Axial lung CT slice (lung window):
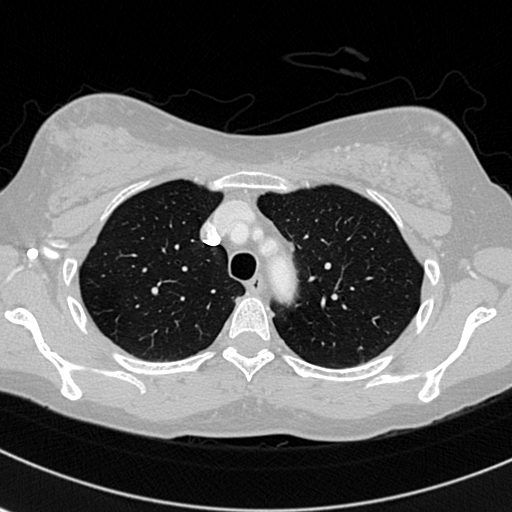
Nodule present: no